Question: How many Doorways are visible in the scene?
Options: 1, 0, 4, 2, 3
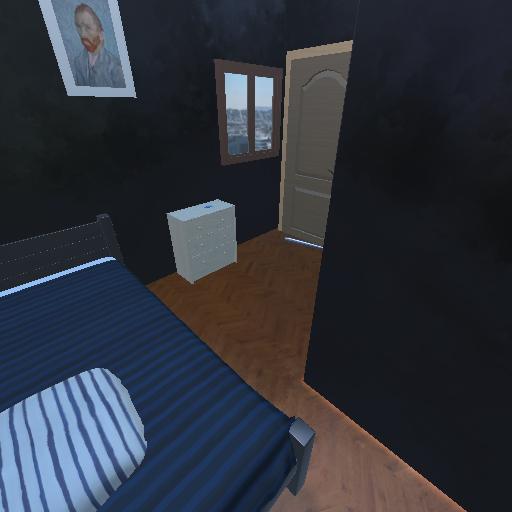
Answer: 1